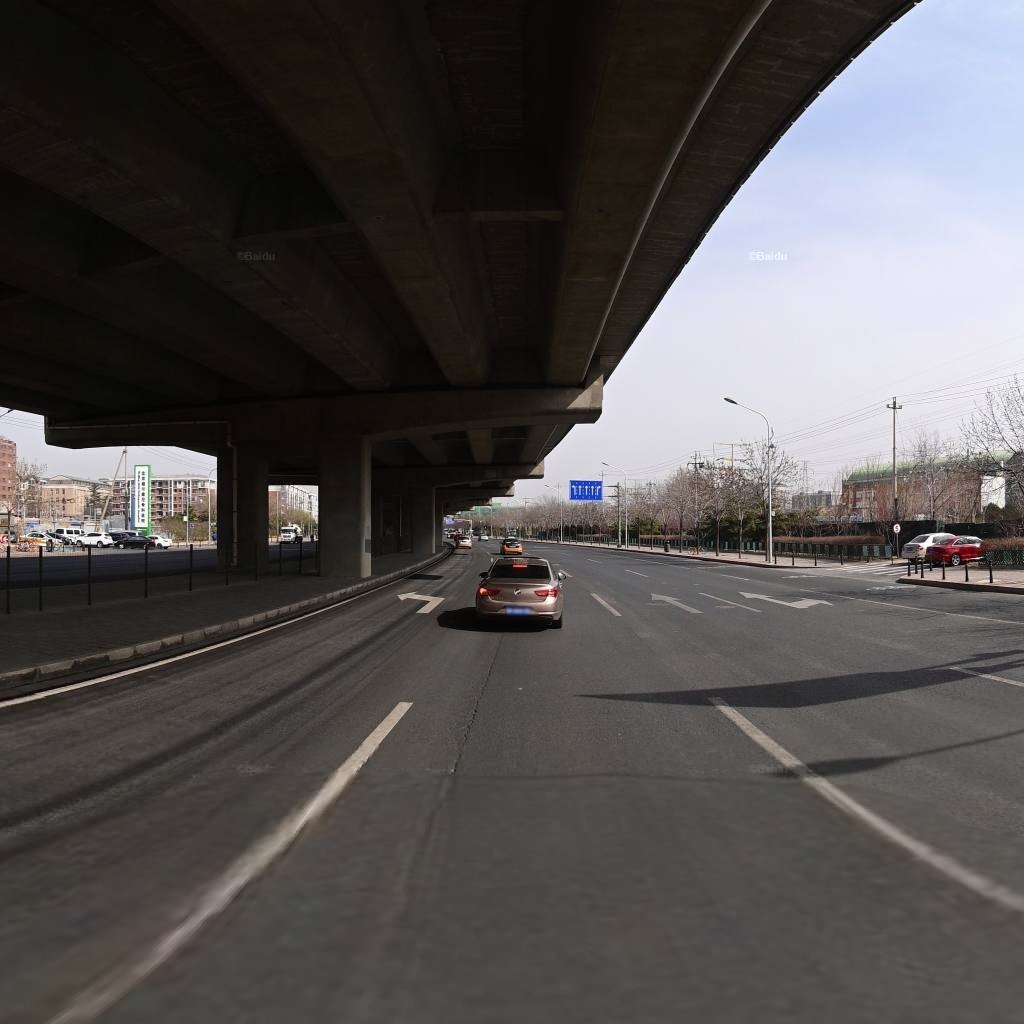
Region: Haidian
Road damage annotations: longitudinal crack